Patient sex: F
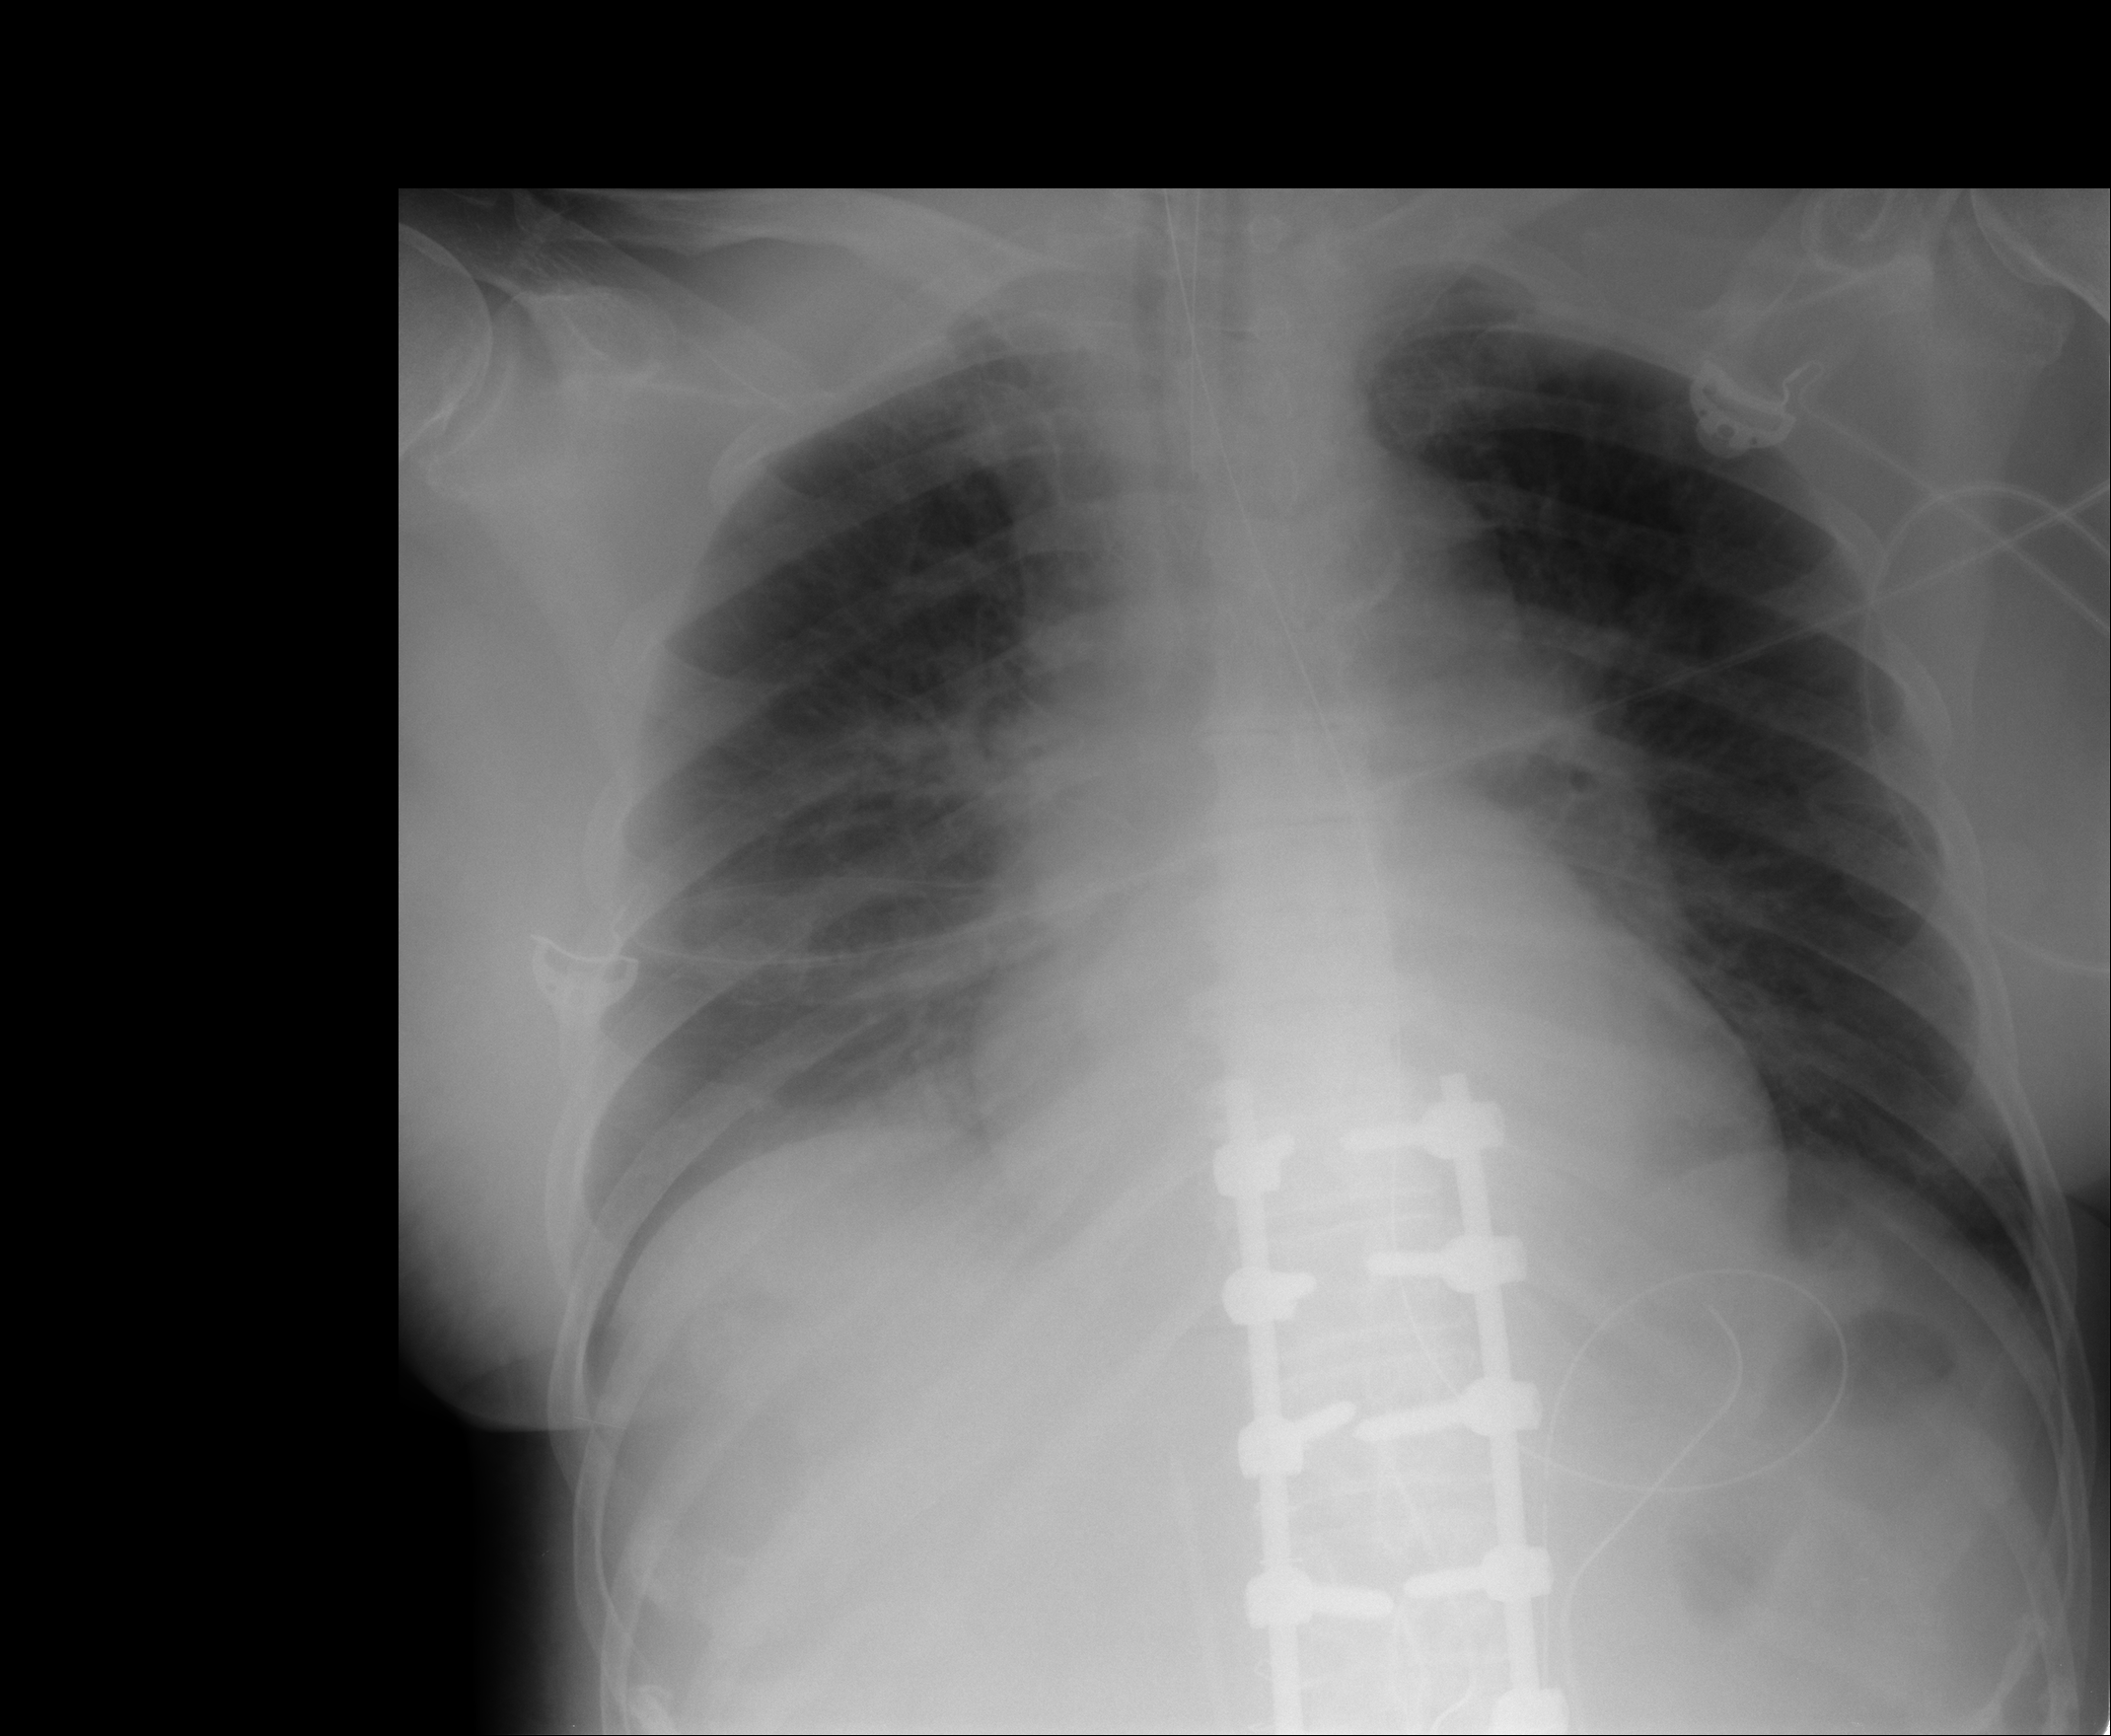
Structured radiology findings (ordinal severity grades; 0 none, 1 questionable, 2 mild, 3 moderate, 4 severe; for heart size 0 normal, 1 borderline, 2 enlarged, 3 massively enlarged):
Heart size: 0
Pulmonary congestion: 2
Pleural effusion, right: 1
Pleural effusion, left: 0
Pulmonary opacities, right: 0
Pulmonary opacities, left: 0
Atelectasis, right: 2
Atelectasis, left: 0